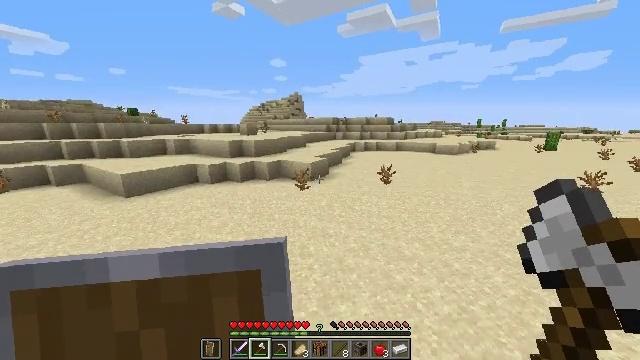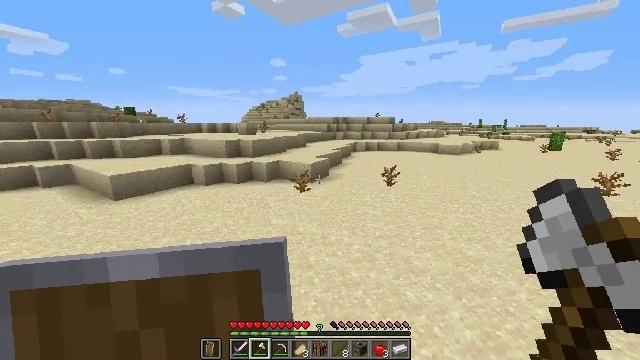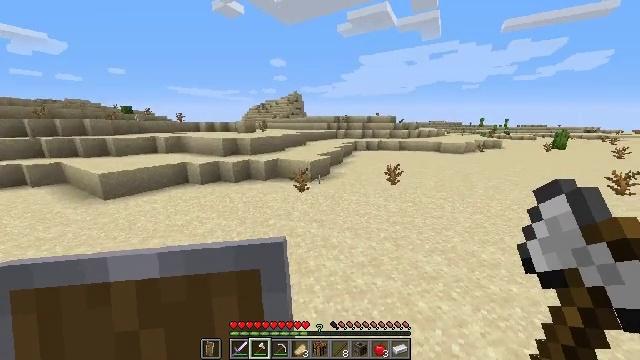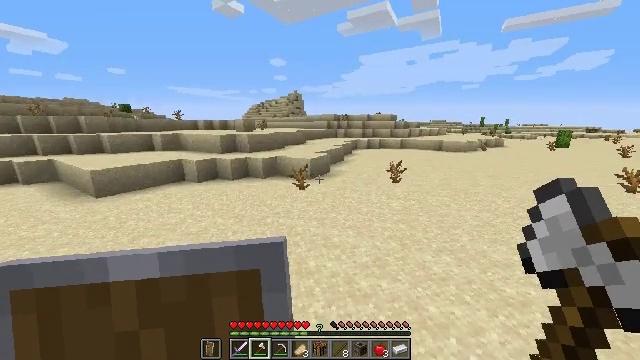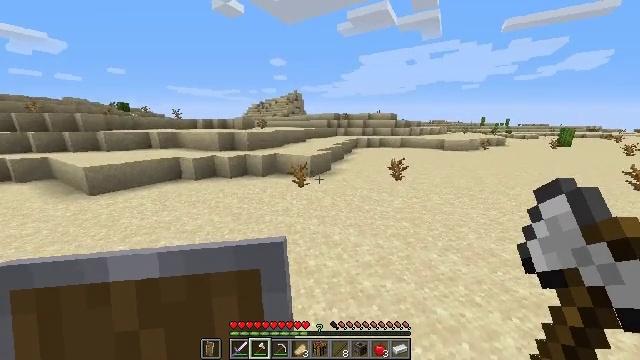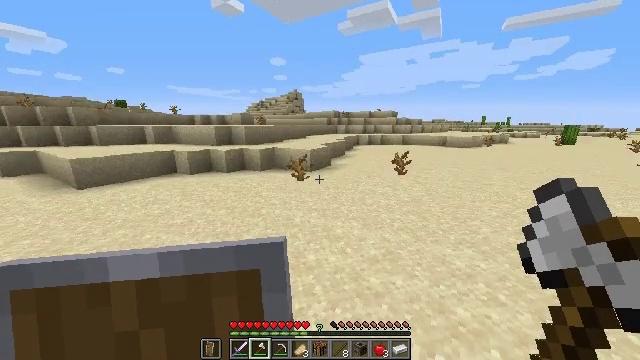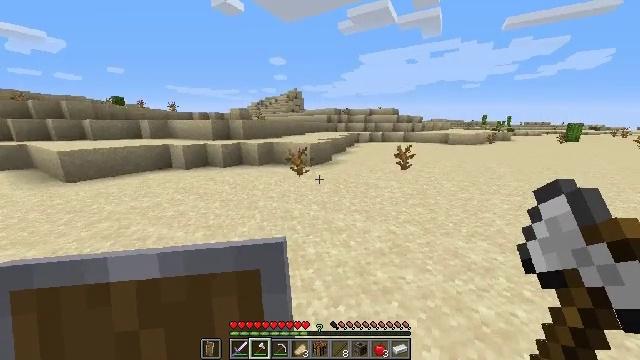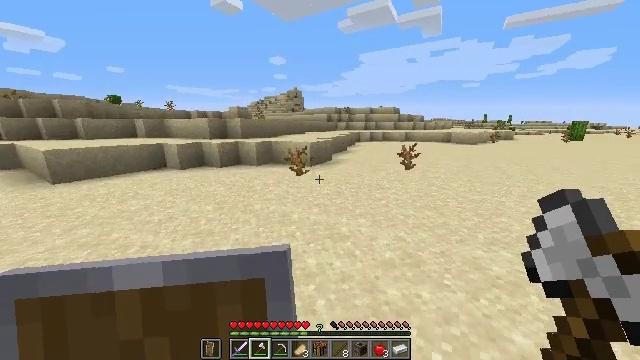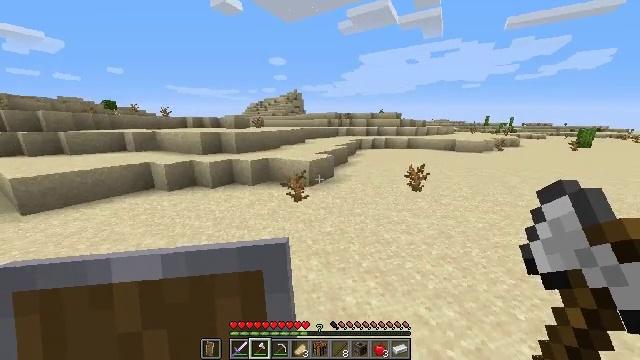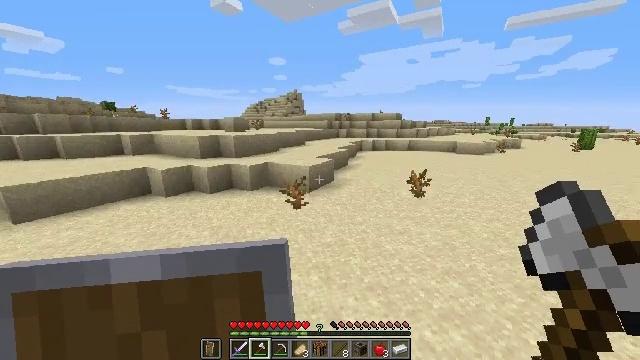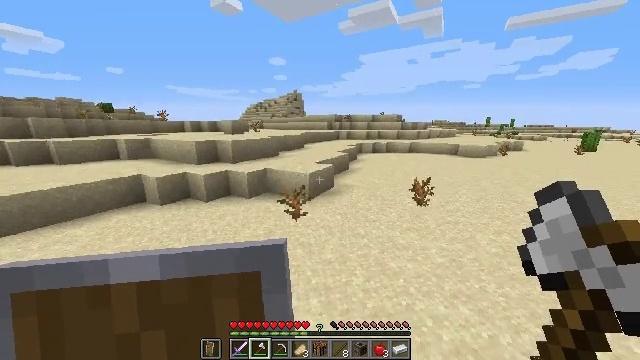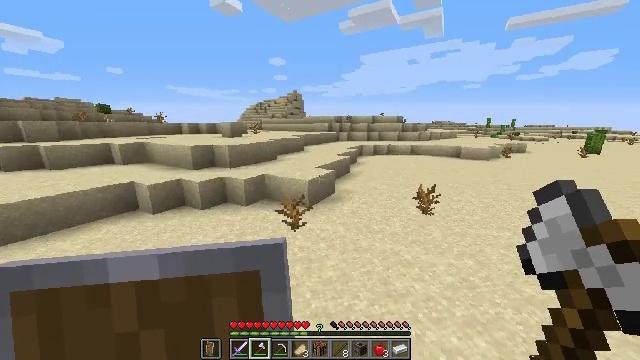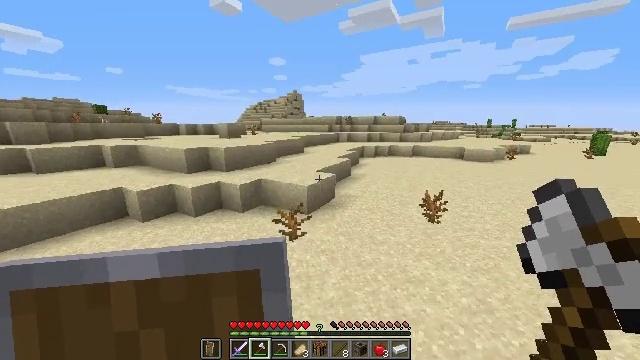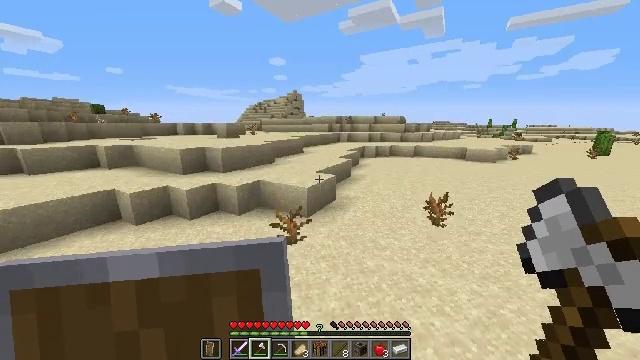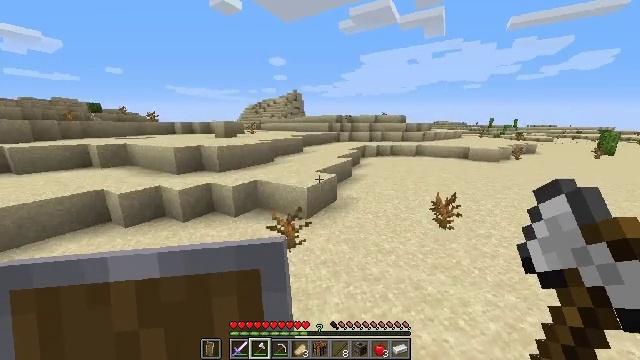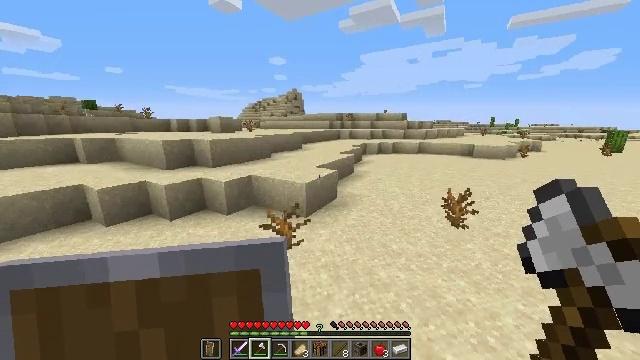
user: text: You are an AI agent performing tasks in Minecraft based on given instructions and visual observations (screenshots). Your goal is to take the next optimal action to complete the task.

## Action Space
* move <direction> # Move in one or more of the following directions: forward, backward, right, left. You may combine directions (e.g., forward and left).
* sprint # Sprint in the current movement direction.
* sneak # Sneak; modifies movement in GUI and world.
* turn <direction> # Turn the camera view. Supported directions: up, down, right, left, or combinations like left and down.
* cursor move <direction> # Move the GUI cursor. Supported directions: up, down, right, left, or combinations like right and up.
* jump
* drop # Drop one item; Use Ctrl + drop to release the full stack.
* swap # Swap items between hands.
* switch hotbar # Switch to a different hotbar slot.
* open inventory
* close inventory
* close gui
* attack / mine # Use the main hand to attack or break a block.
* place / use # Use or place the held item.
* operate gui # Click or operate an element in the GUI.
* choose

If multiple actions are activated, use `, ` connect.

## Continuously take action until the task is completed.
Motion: motion action
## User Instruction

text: Collect sugar cane near water sources.
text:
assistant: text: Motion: move forward, sprint, jump
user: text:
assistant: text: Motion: move forward, sprint, jump
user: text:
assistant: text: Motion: move forward, sprint, jump
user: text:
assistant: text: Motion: move forward, sprint, jump
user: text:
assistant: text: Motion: move forward, sprint, jump
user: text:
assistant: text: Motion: move forward, sprint, jump
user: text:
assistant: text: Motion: move forward, sprint, jump
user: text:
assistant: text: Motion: move forward, sprint, jump
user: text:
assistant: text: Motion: move forward, sprint, jump
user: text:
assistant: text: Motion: move forward, sprint, jump
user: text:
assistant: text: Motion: move forward, sprint, jump
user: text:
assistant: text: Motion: move forward, sprint, jump
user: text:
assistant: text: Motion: move forward, sprint, jump
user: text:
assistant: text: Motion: move forward, sprint, jump
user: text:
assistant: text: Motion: move forward, sprint, jump
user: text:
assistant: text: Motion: move forward, sprint, jump
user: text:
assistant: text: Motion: move forward, sprint, jump
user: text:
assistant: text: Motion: move forward, sprint, jump
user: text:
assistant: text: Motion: move forward, sprint, jump
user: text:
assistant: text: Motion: move forward, sprint, jump
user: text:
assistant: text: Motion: move forward, sprint
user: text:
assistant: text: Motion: move forward, sprint
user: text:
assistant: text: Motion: move forward, sprint
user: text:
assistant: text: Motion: move forward and move right, sprint
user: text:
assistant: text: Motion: move forward and move right, sprint
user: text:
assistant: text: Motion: move forward and move right, sprint
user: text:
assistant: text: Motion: move forward and move right, sprint
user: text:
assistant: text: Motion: move forward and move right, sprint
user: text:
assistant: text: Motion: move forward and move right, sprint
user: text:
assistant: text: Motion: move forward and move right, sprint